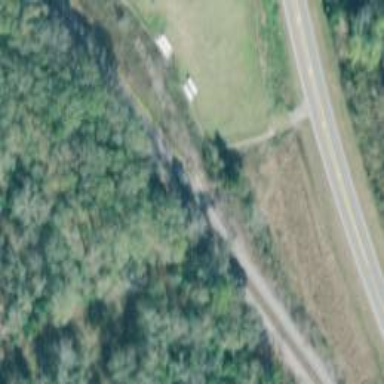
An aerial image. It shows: Abandoned railway spur primarily used for agricultural freight services.